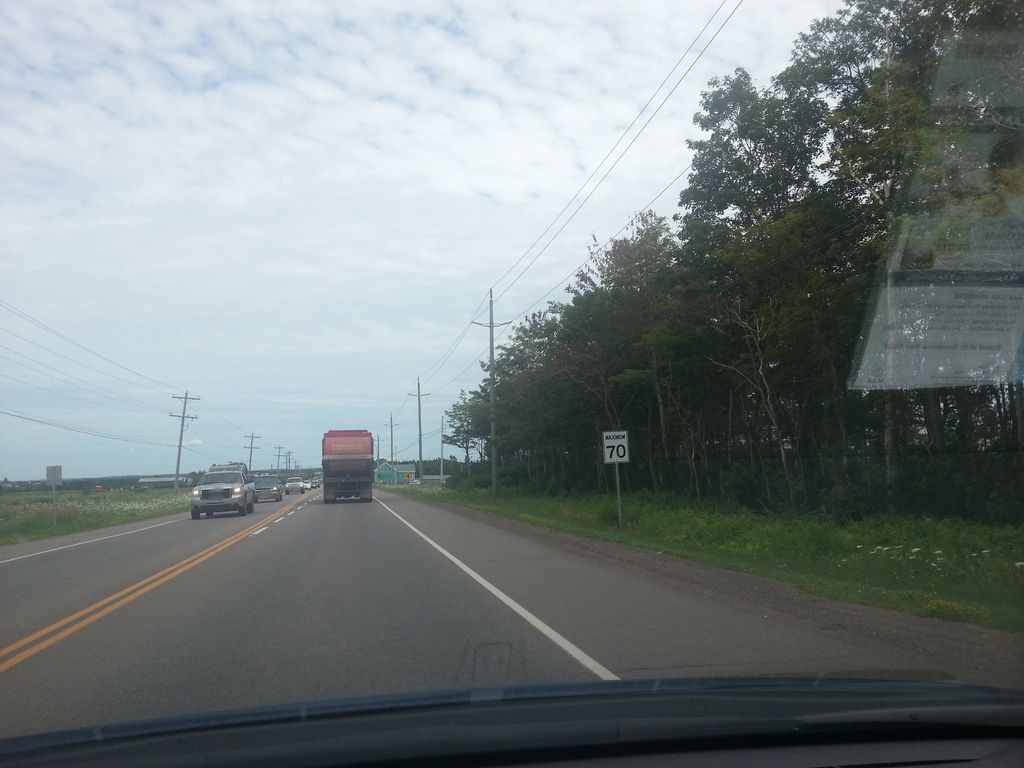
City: charlottetown